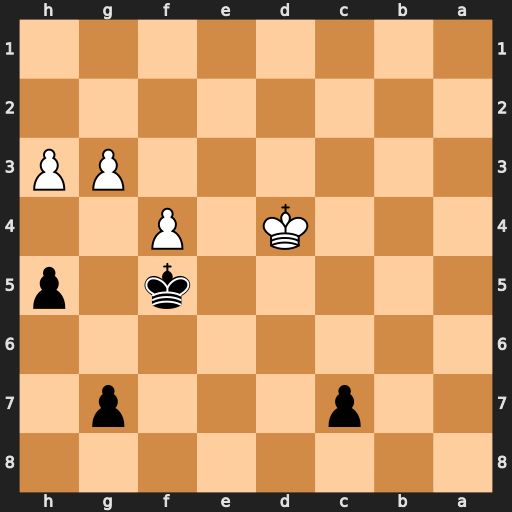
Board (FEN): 8/2p3p1/8/5k1p/3K1P2/6PP/8/8
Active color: b
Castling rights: -
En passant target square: -
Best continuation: h4 gxh4 Kxf4